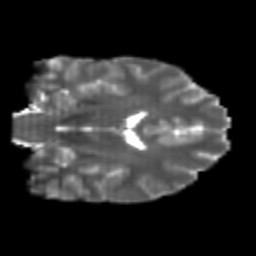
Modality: T2w
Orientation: coronal
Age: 20
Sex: male
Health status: healthy
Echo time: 0.074 s